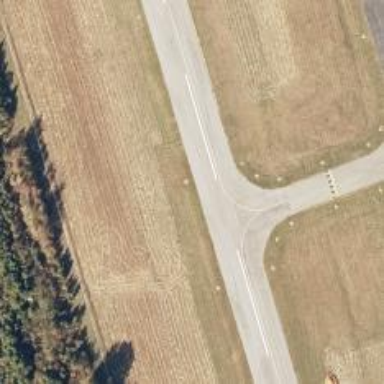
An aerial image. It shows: Asphalt runway at the airport.